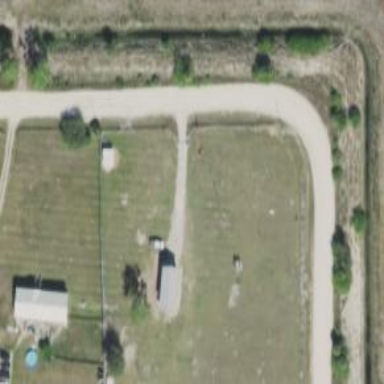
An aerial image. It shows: Driveway leading to service road.